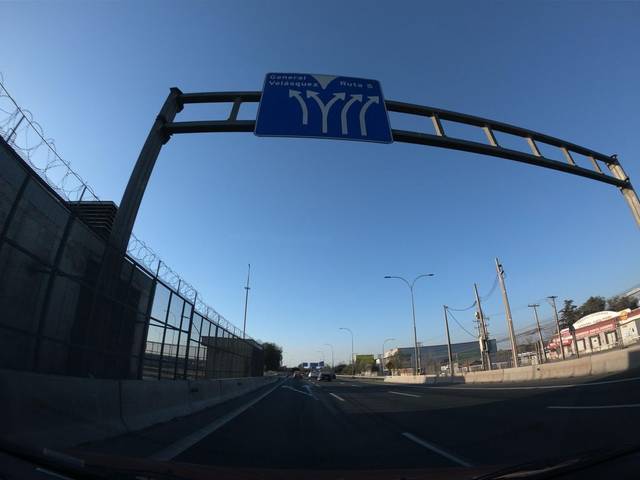
Region: Chile
Coordinates: -33.559, -70.71